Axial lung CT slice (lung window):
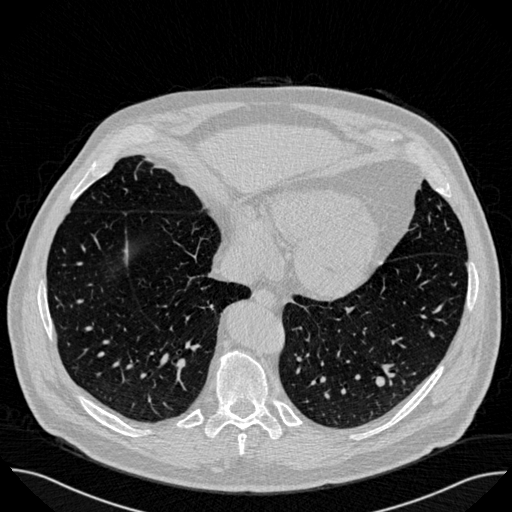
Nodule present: no